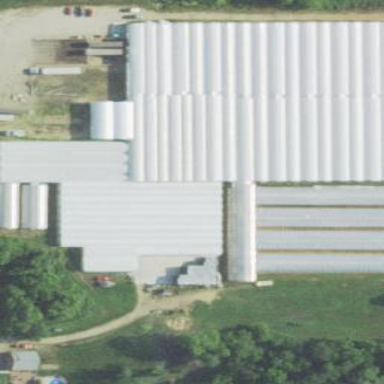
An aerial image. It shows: Greenhouse used for horticulture.